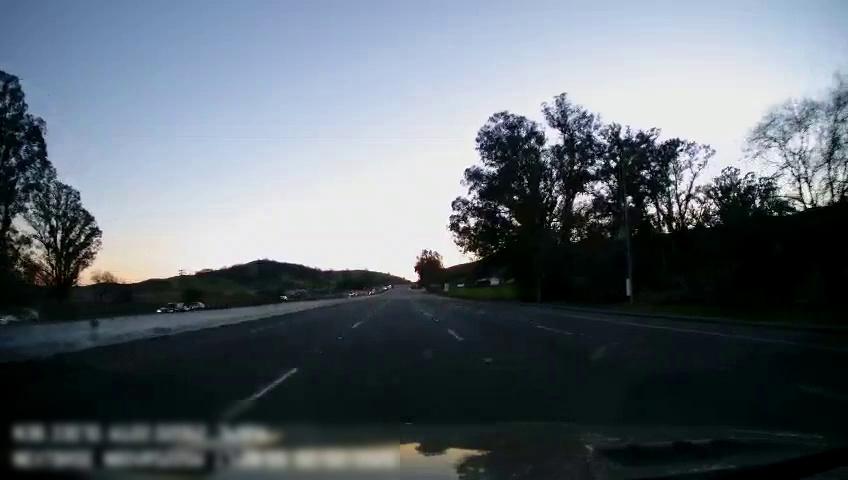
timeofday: Day
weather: Cloudy
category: Drivable Space
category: Vehicles | Car
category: Vehicles | Car
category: Vehicles | Car
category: Lanes | Current Lane
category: Lanes | Current Lane
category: Lanes | Alternate Lane
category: Lanes | Alternate Lane